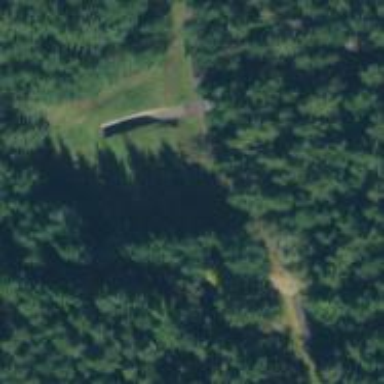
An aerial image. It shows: Military bunker.